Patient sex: M
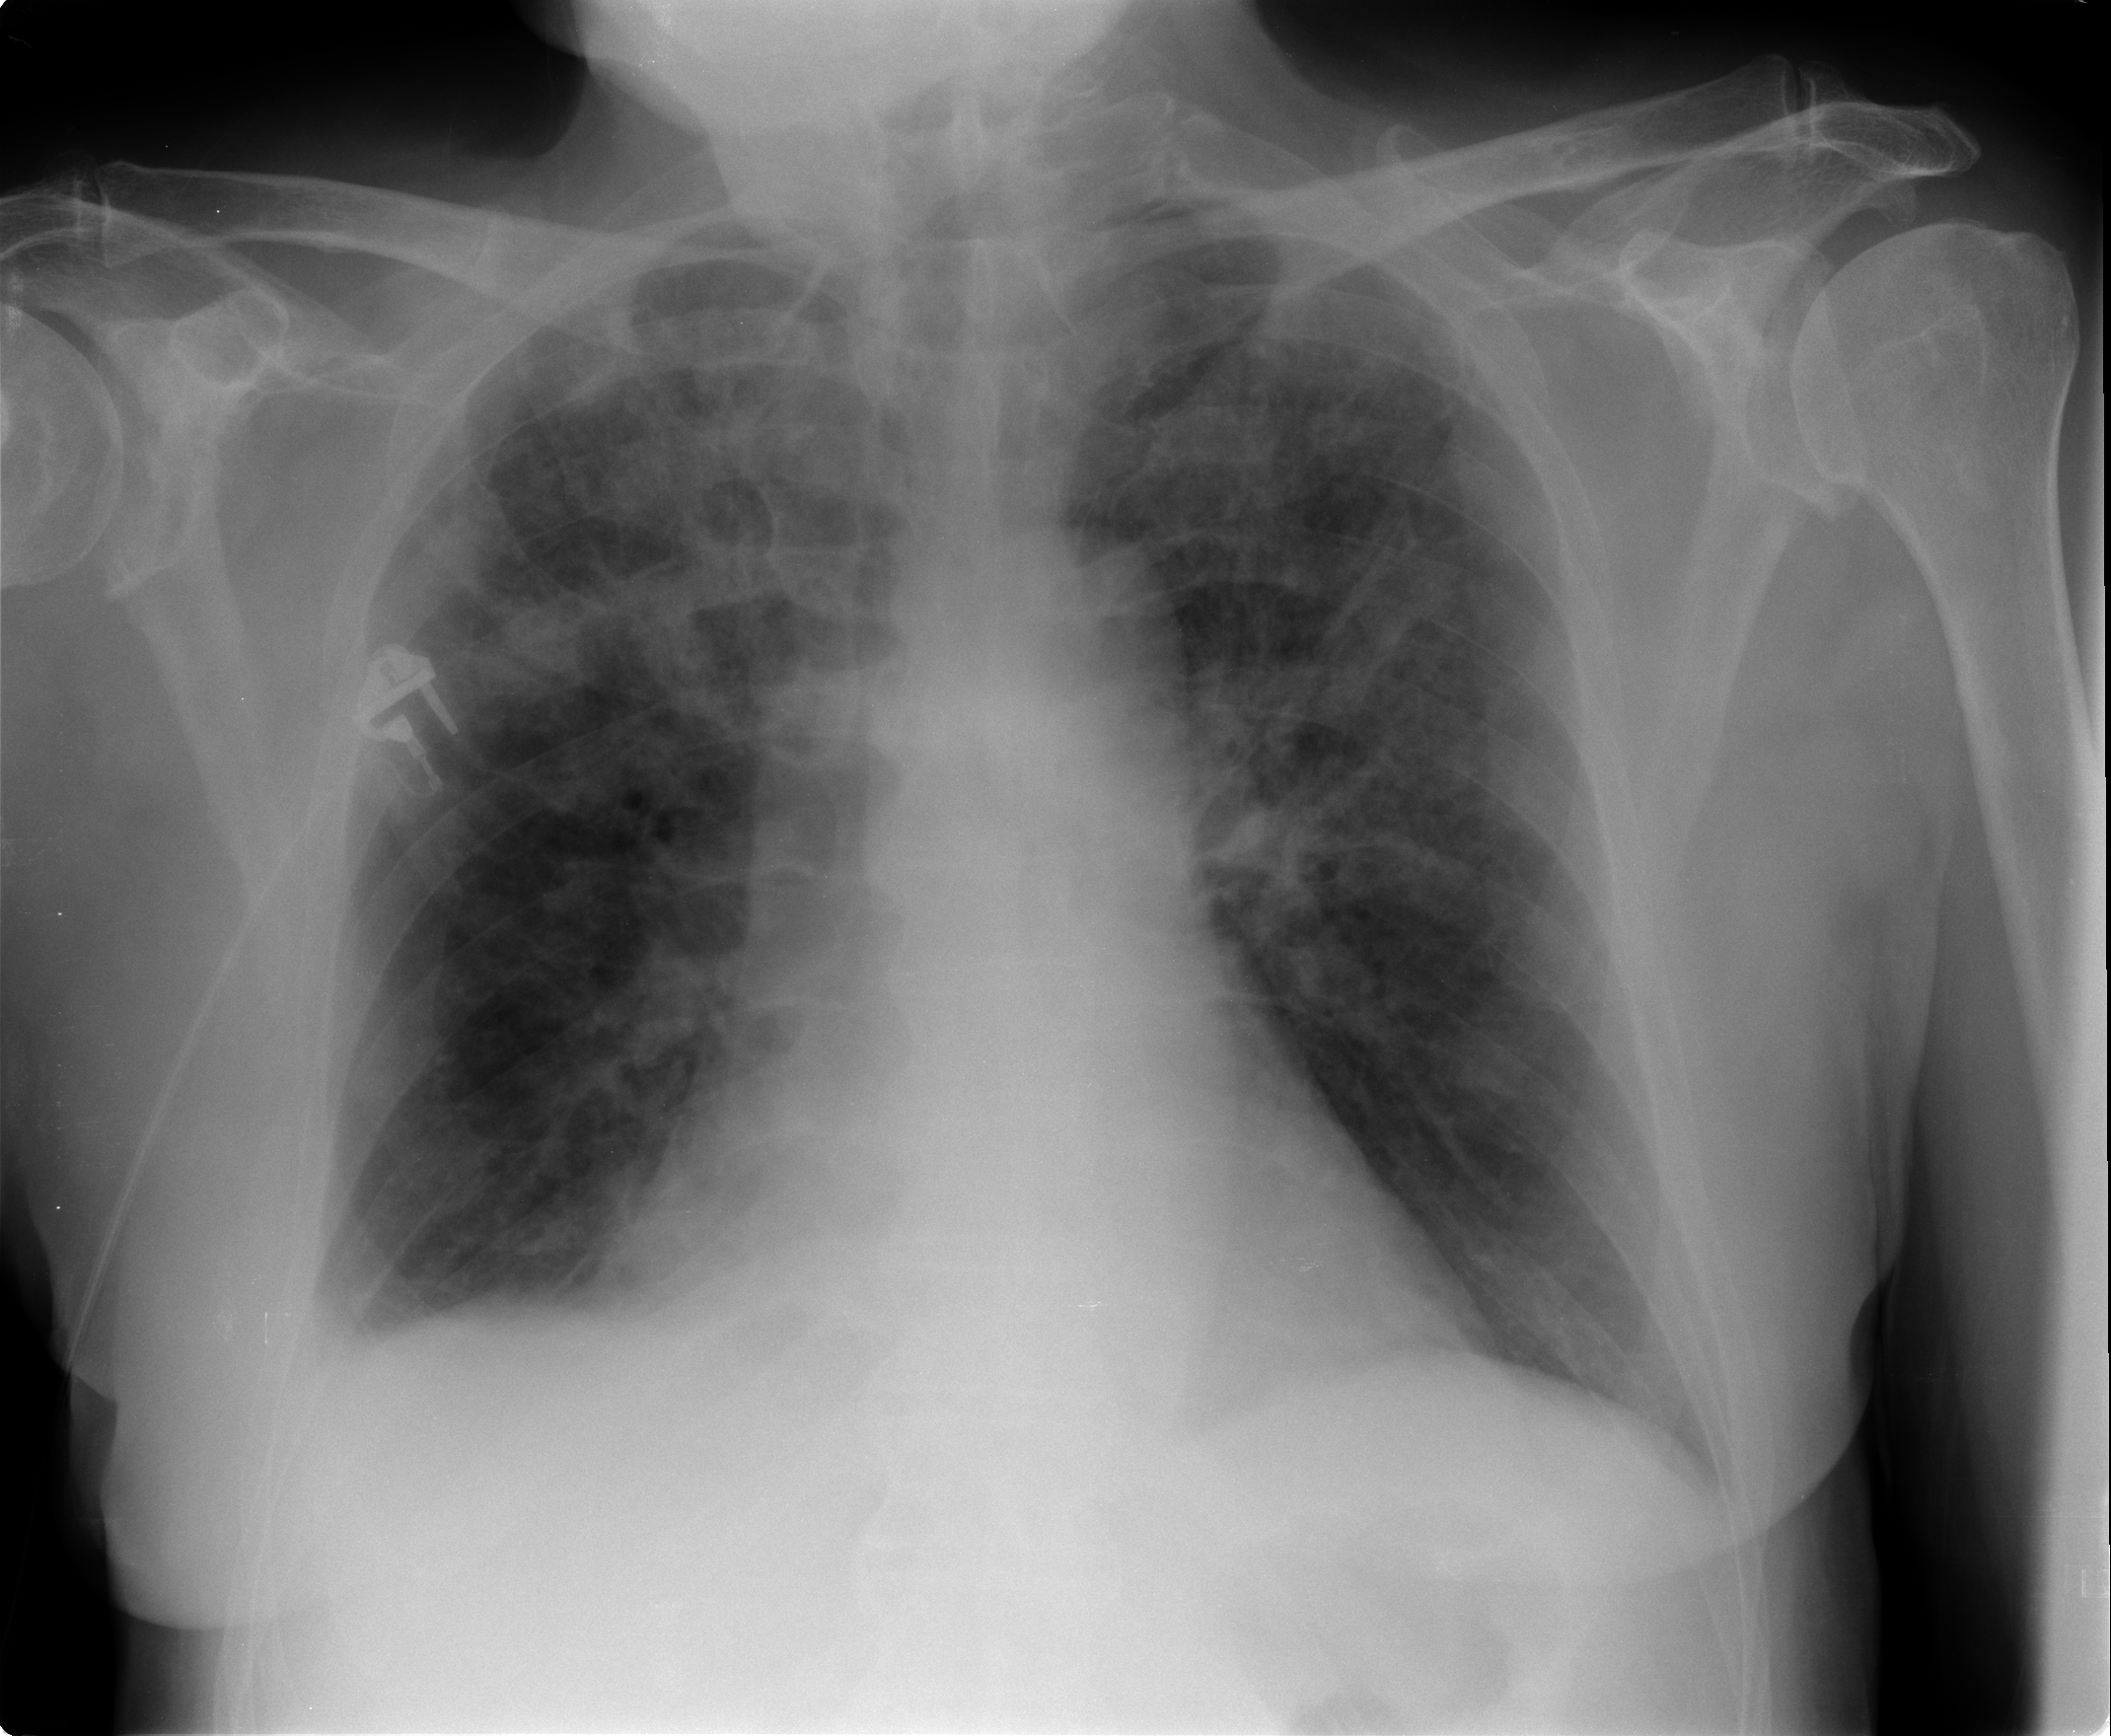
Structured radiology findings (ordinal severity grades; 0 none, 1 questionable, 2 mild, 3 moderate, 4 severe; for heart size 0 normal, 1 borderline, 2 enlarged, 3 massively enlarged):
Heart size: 1
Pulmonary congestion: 1
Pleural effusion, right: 1
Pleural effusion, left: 0
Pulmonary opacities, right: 3
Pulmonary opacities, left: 3
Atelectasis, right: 1
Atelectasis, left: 1